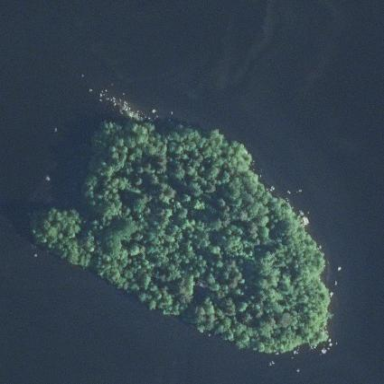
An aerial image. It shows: Islet.